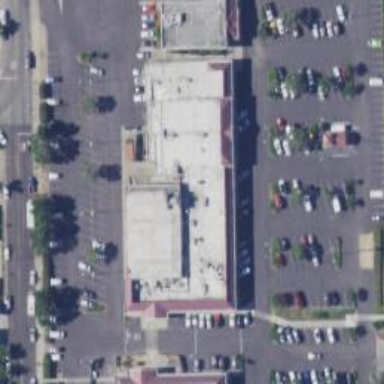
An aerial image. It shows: Cinema.